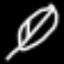
Label: leaf